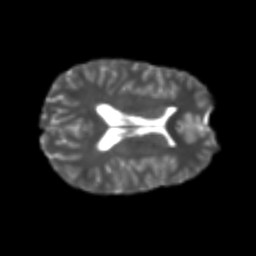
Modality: T2w
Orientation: axial
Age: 22
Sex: male
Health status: healthy
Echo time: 0.074 s